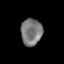
Tissue: prostate
Cell type: Epithelial cells
Senescence score: 0.3145
Nuclear area (px): 558
Mean DAPI intensity: 120.72